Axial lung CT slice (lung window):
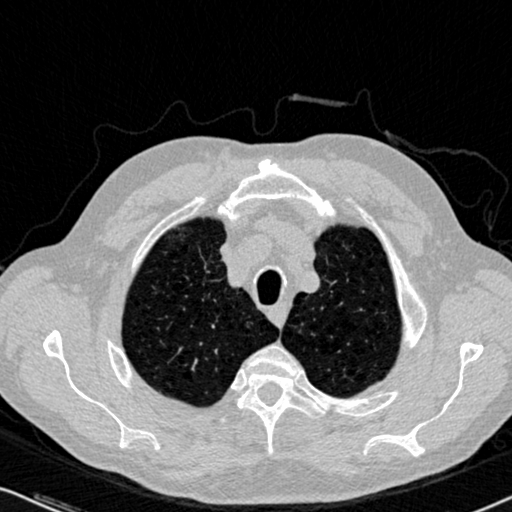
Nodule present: no